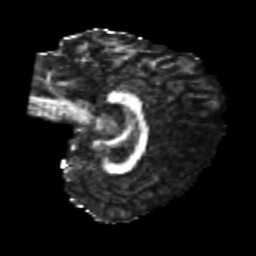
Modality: FA
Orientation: sagittal
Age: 23
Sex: female
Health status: healthy
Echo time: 0.074 s